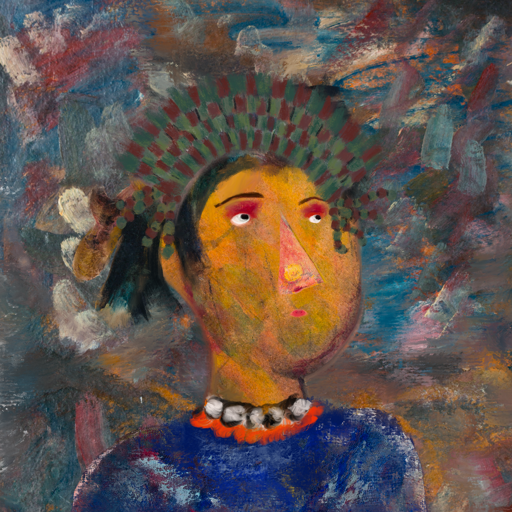
Background: Boggyland, Head And Neck Side: Gypsy_Mother, Face Side: Irani, Bust: Irani, Hair Side: Pipe, Head Accessory: After_Raid_Crown, Second Necklace: Blank, Necklace: An_Impression, Baby: Blank